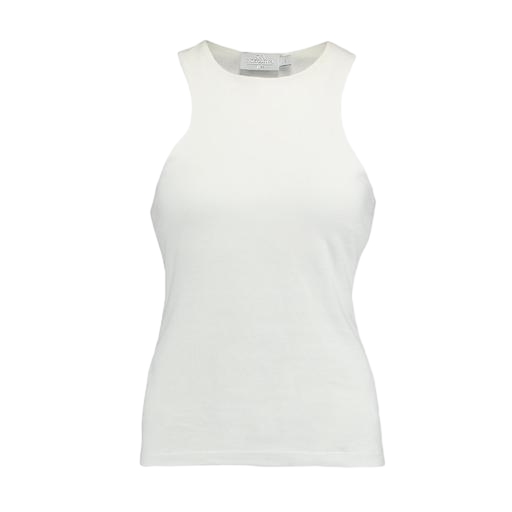
white mockneck tank top, white ribbed tank, high-neck ribbed-jersey t-shirt, white background